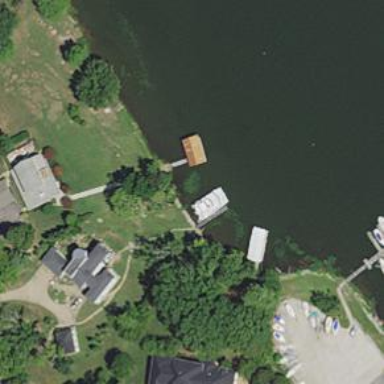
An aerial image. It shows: Dock located along the waterway.